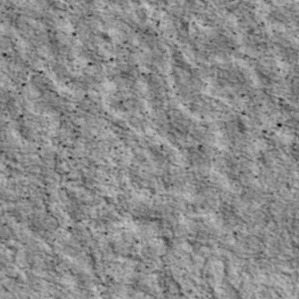
Label: non_frost